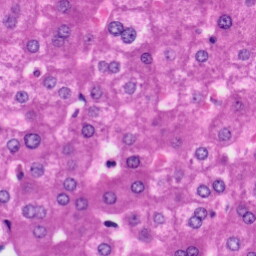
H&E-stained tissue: Liver